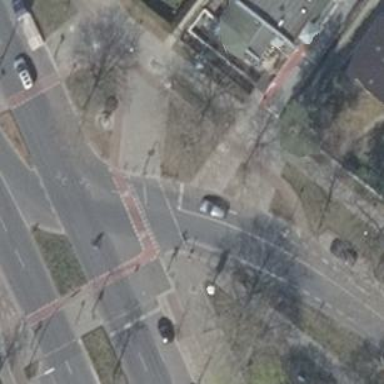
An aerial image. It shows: Unclassified road with asphalt surface. It has sidewalks on both sides and cycle track on the left side.